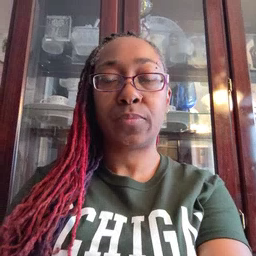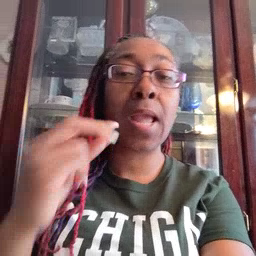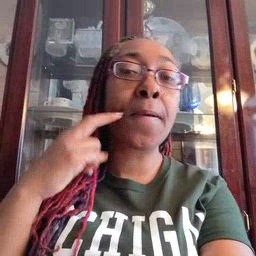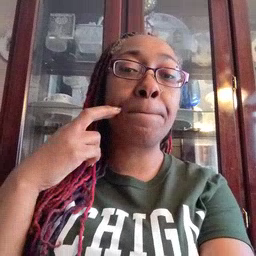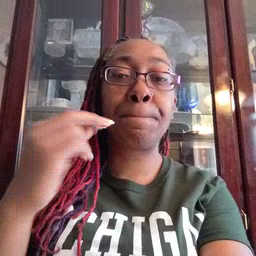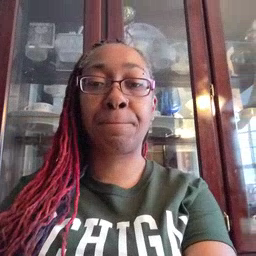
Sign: gum